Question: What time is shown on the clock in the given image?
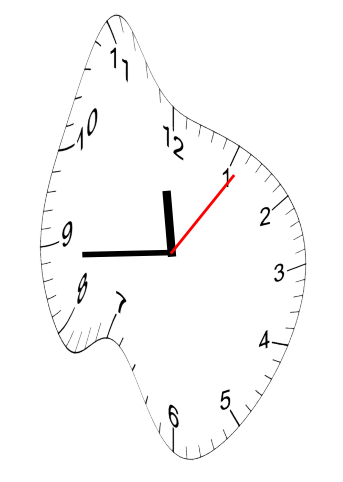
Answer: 11:44:06